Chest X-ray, AP view. Patient: 7 years old, sex F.
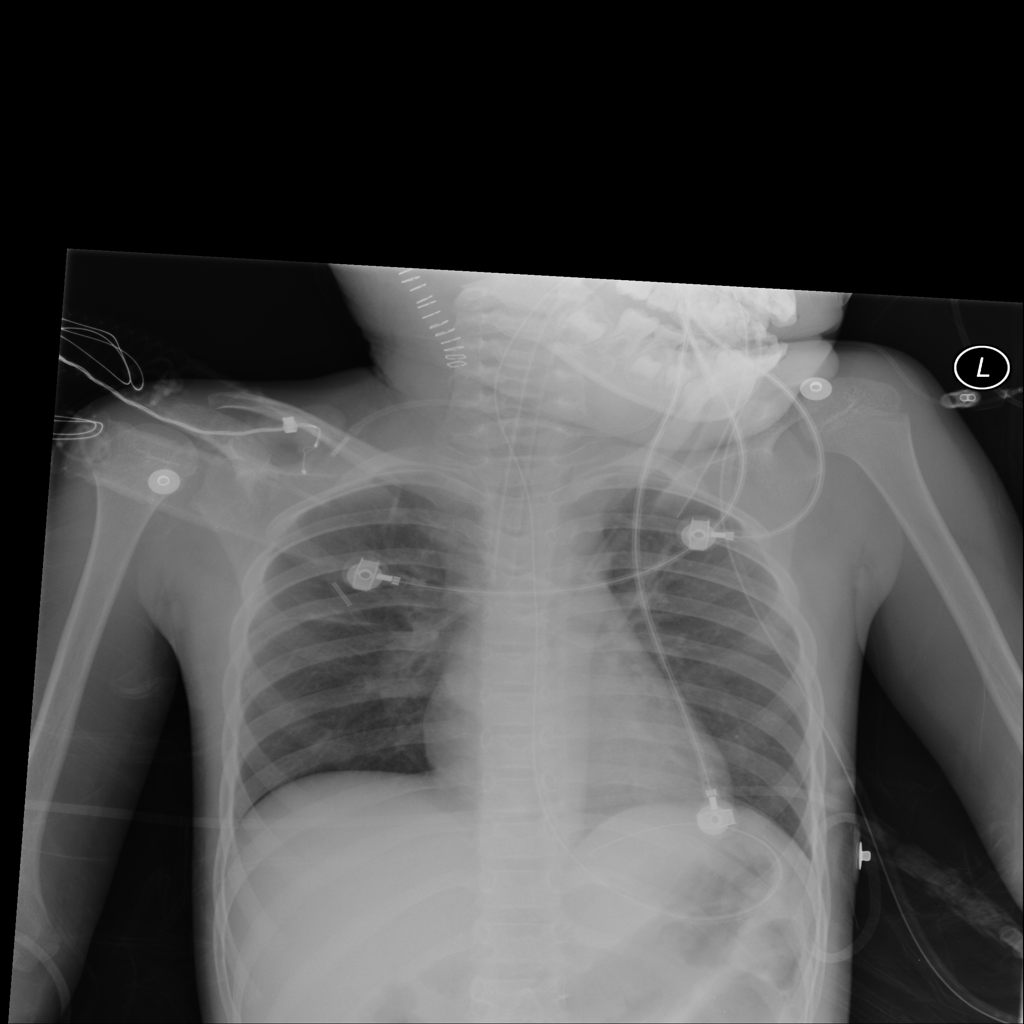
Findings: Atelectasis